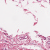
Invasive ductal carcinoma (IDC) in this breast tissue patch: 0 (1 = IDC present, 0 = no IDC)